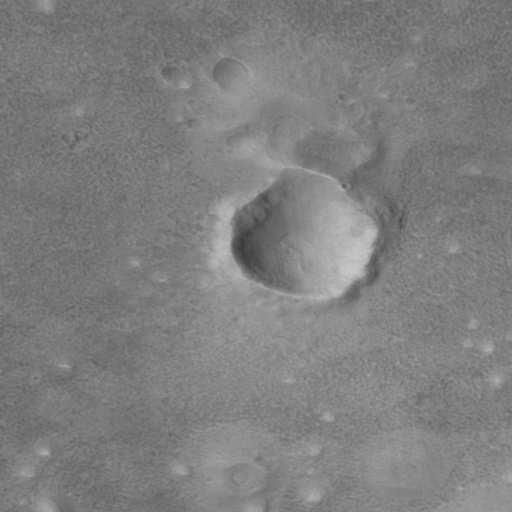
Objects detected: cone, cone, cone, cone